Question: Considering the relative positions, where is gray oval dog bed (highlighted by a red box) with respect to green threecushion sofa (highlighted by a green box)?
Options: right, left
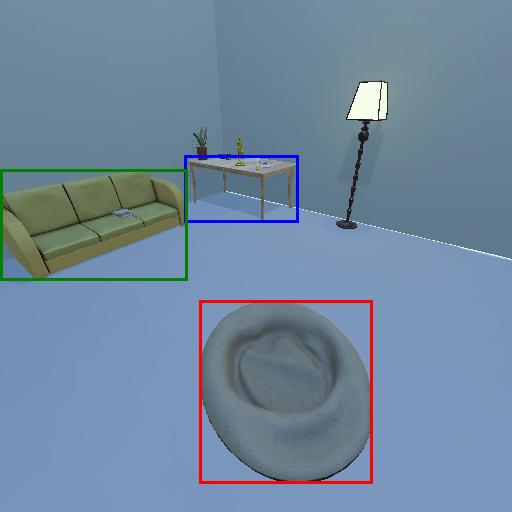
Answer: right